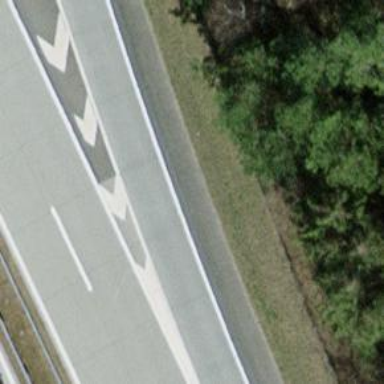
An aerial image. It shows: Asphalt motorway link.